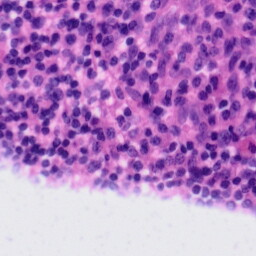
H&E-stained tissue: Tonsil